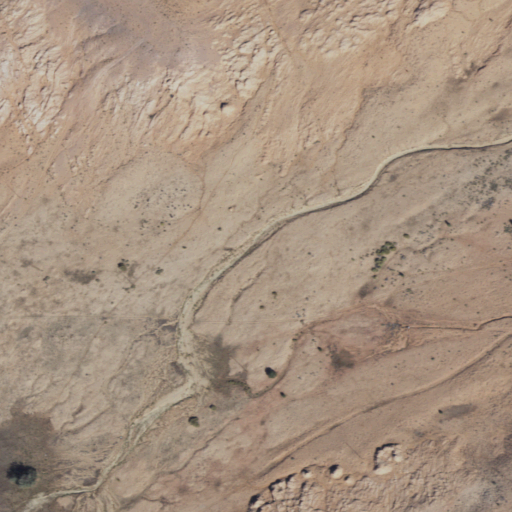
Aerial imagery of valley in Arizona named Shato Canyon containing shrub and grassland